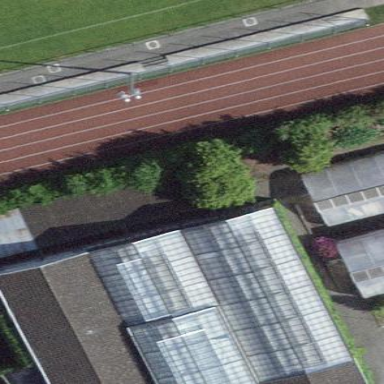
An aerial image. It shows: Greenhouse.